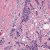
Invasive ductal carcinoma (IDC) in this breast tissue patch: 1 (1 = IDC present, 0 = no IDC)